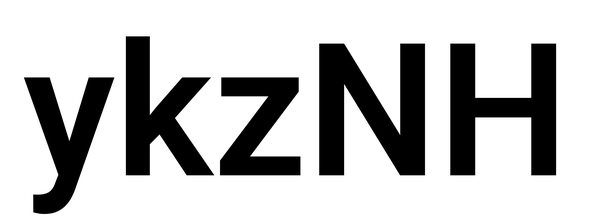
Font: Roboto_SemiBold